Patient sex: M
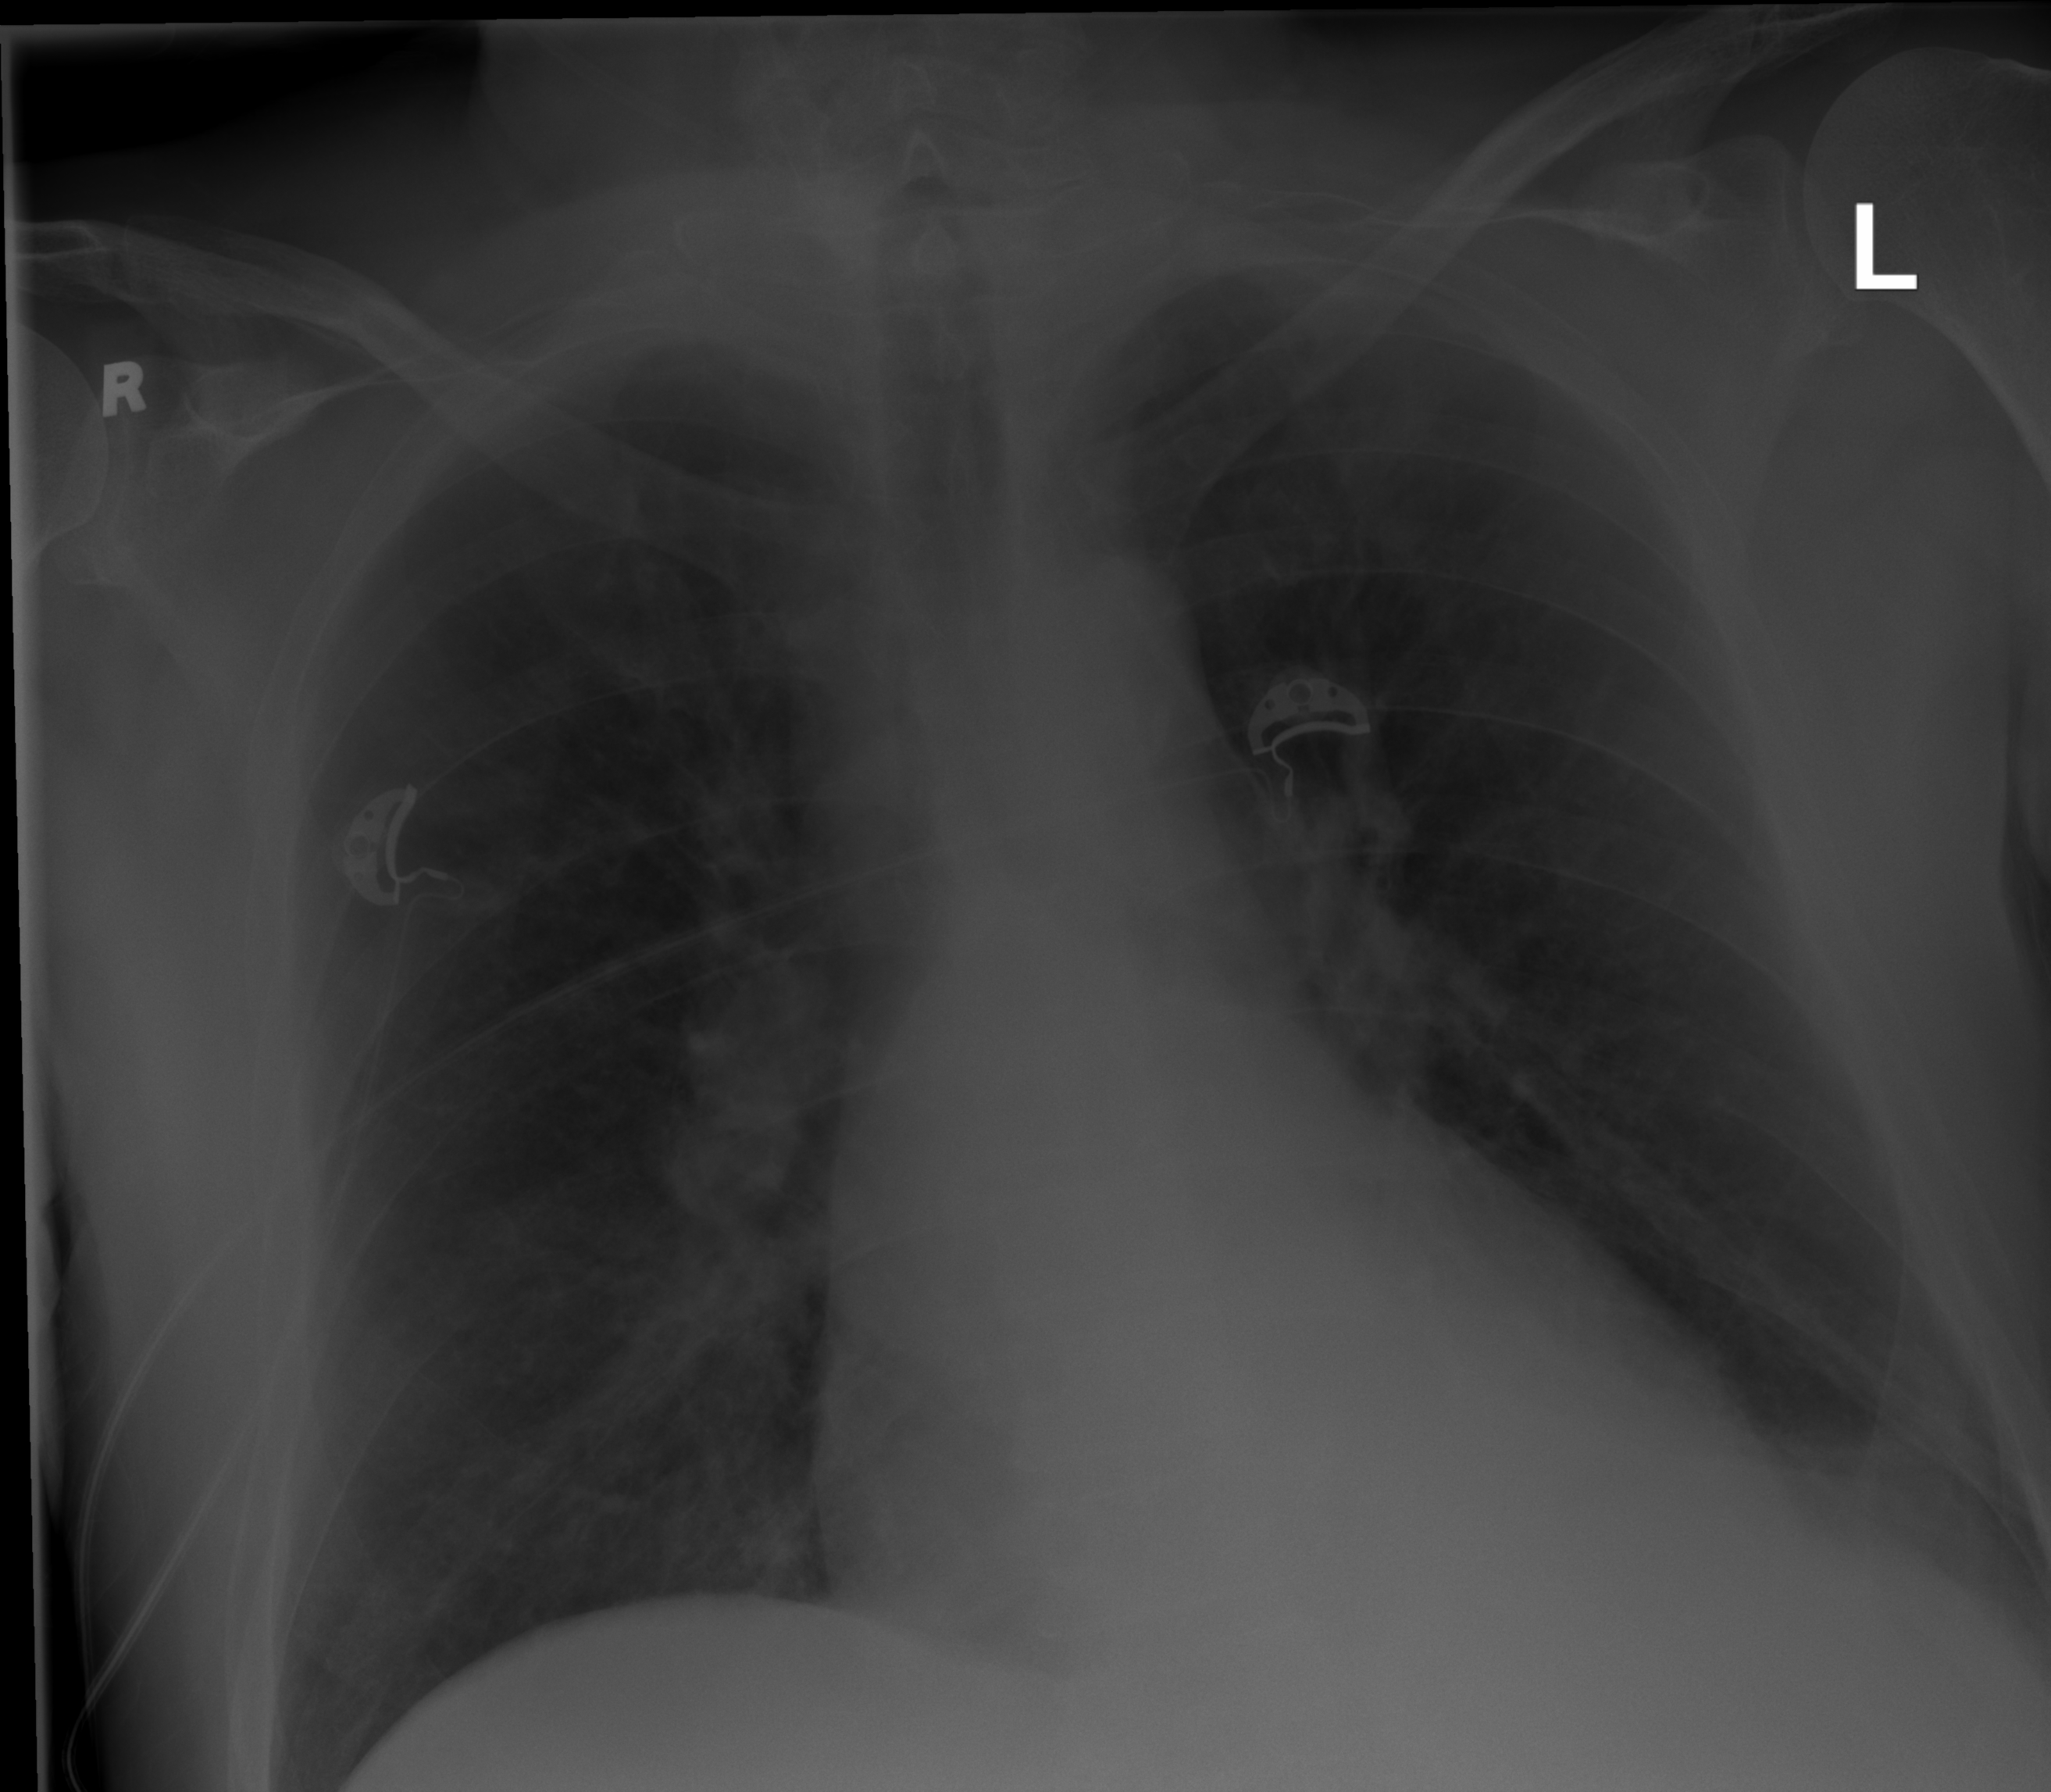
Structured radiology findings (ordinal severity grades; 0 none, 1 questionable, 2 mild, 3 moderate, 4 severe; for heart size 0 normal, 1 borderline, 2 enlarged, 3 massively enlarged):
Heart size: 1
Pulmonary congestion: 0
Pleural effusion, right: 0
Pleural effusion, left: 0
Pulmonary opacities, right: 0
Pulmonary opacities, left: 0
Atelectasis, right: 0
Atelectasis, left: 2